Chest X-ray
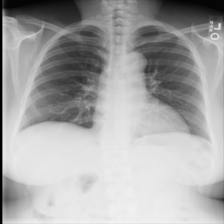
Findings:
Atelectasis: positive
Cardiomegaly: negative
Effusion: negative
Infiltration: negative
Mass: negative
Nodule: negative
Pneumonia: negative
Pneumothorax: negative
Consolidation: negative
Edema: negative
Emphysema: negative
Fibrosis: negative
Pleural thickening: negative
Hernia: negative